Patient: sex F, age 60
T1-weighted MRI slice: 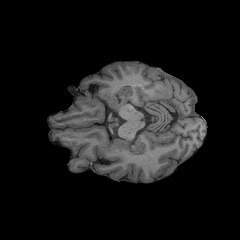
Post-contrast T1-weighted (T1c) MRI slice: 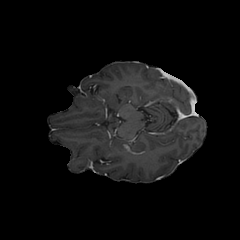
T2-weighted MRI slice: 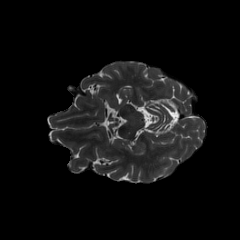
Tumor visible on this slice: no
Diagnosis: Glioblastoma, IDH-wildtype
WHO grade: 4